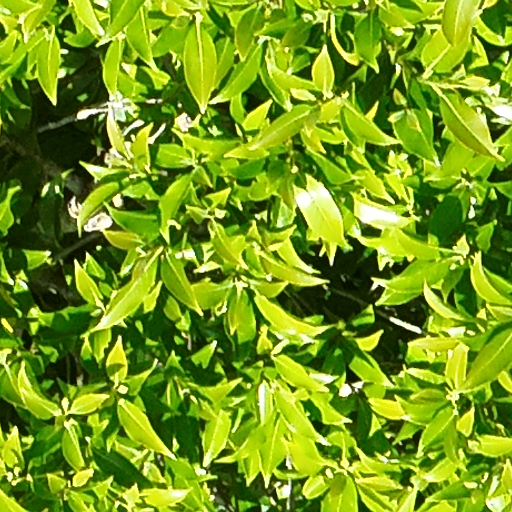
Species: Ocotea oblonga
GBIF accepted scientific name: Ocotea oblonga
Crown area (m\u00b2): 71.154